Field crop: maize
Growth stage: 2
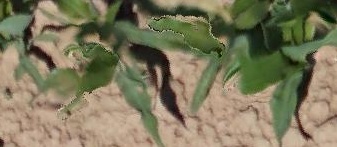
Species: maize